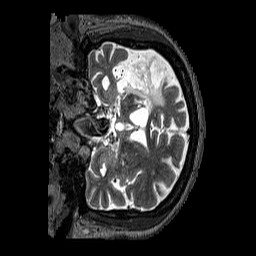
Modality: T2w
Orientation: coronal
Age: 48
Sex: male
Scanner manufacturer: siemens
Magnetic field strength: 3 T
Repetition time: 3.2 s
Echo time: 0.567 s